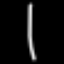
Label: line